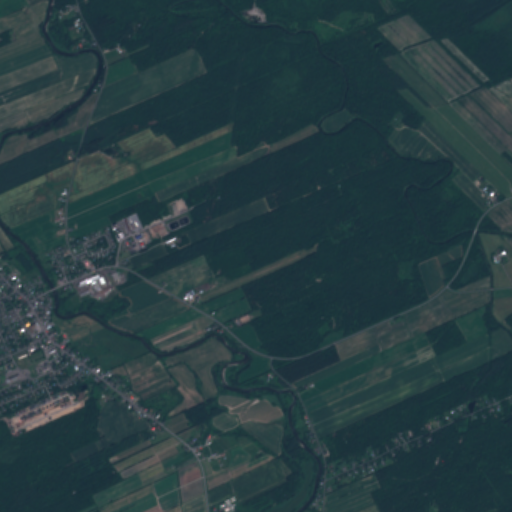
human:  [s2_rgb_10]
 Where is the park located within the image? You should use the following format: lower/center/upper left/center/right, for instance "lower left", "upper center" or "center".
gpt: The park is located in the lower left of the image.
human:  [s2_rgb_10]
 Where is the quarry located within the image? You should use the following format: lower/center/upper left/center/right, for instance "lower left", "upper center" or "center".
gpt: The quarry is located in the upper left of the image.
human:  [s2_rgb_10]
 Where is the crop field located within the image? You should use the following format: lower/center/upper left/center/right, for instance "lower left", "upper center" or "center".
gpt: There is no crop field in the image.